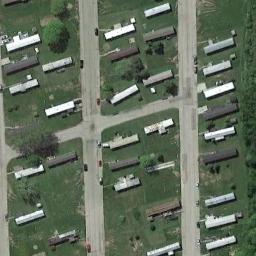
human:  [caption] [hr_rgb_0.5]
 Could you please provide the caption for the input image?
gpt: Many buildings are in the mobile home park .

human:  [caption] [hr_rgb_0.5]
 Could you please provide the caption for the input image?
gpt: The mobile home park is on the grass next to the road .

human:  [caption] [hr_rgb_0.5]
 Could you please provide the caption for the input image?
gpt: The mobile home park has some neatly arranged mobile homes and trees on the grass and some roads go through the mobile home park .

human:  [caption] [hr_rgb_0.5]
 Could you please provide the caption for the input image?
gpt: There are four rows of mobile homes and three paths .

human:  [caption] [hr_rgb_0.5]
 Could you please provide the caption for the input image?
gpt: There are some buildings on green lawns on the mobile home park .